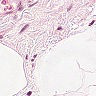
Metastatic tissue present: no